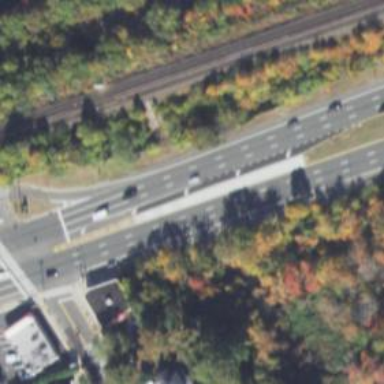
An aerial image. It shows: Trunk highway.